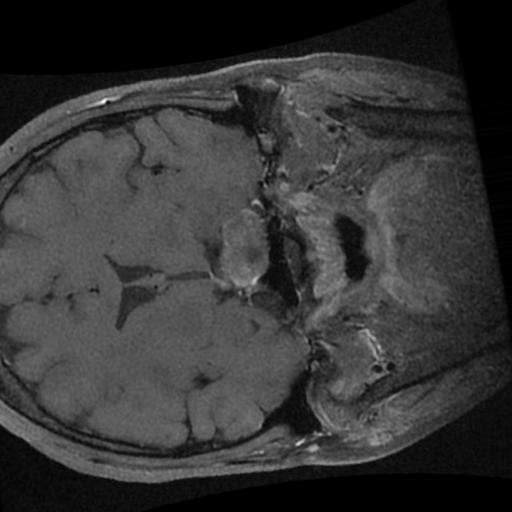
Label: brain_tumor